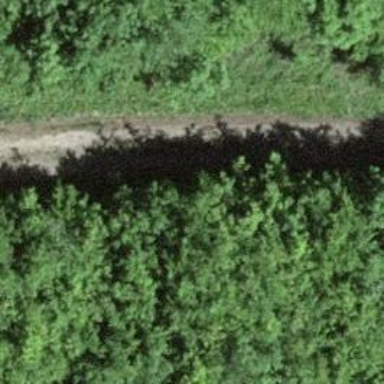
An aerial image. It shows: Track road.